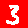
Digit: 3